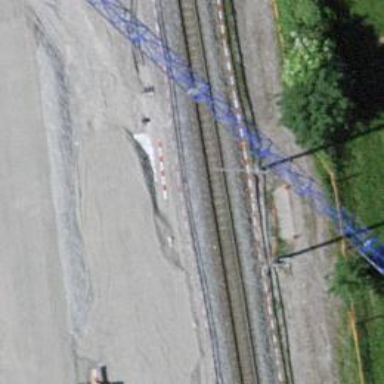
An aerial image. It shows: Narrow-gauge railway track with electrified contact line. The railway has one track.